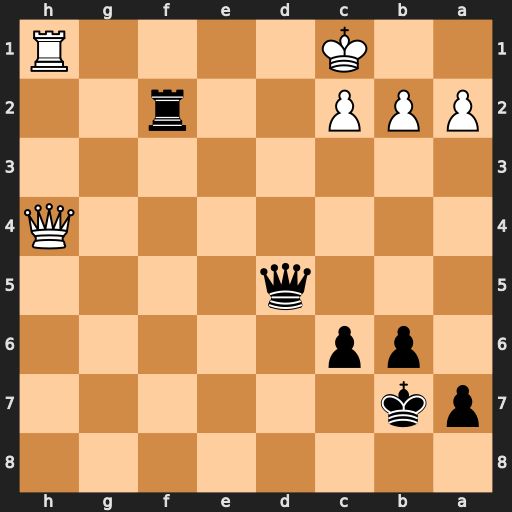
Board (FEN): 8/pk6/1pp5/3q4/7Q/8/PPP2r2/2K4R
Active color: b
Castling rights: -
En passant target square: -
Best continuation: Qd2+ Kb1 Qxc2+ Ka1 Qxb2#